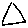
Label: triangle